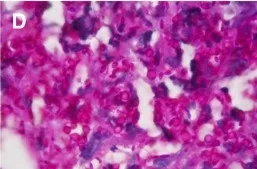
(D) Photomicrograph of the pathologic specimen stained with periodic acid-Schiff shows numerous histiocytes and extracellular yeasts of H. Capsulatum (magnification, x400).
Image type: pathology (pas)